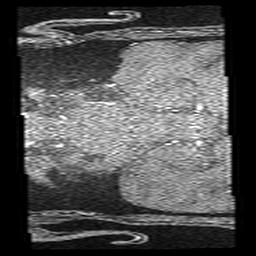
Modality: angio
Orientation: coronal
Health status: ill
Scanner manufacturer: siemens
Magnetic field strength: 3 T
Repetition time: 0.021 s
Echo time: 0.00358 s